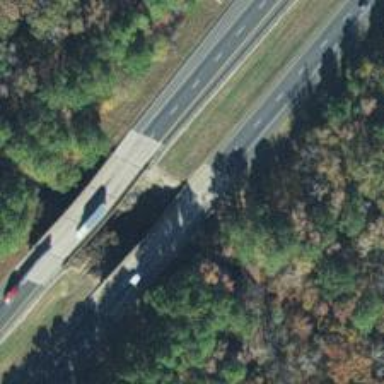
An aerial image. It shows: Beam bridge on motorway.